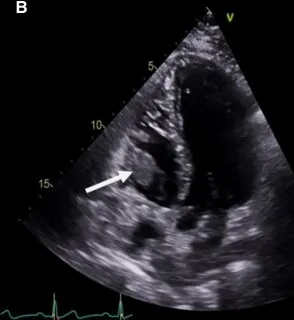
One thrombus in the right ventricle attached to the lateral region of the tricuspid annulus (arrow): apical four-chamber view showing the thrombus at the level of the free wall of the right ventricle (arrow).
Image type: radiology (ultrasound)